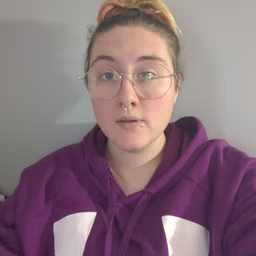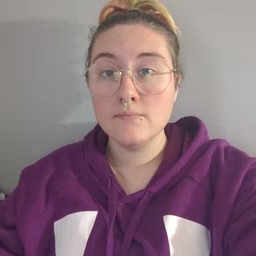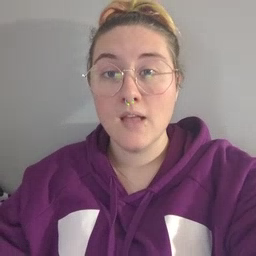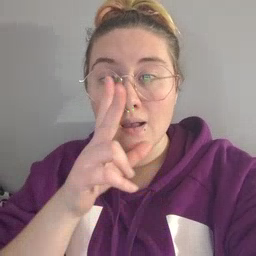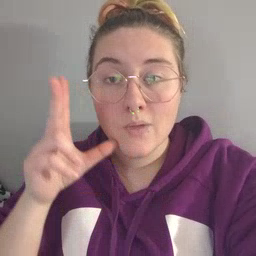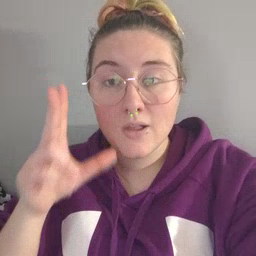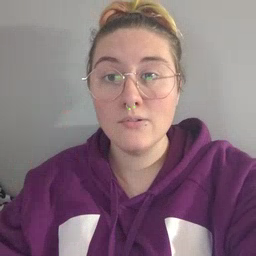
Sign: underwear